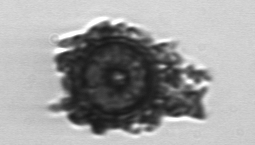
Label: Thalassiosira_TAG_external_detritus